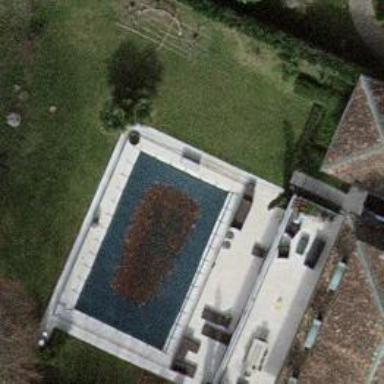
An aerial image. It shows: Swimming pool located in leisure land.